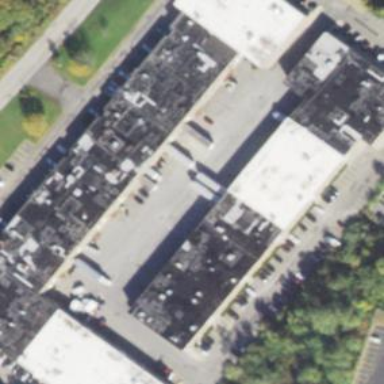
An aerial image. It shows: Commercial building.